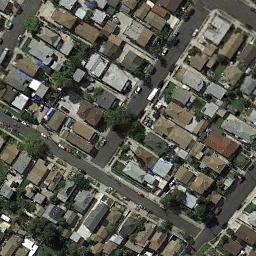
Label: dense_residential